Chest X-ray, PA view. Patient: 40 years old, sex M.
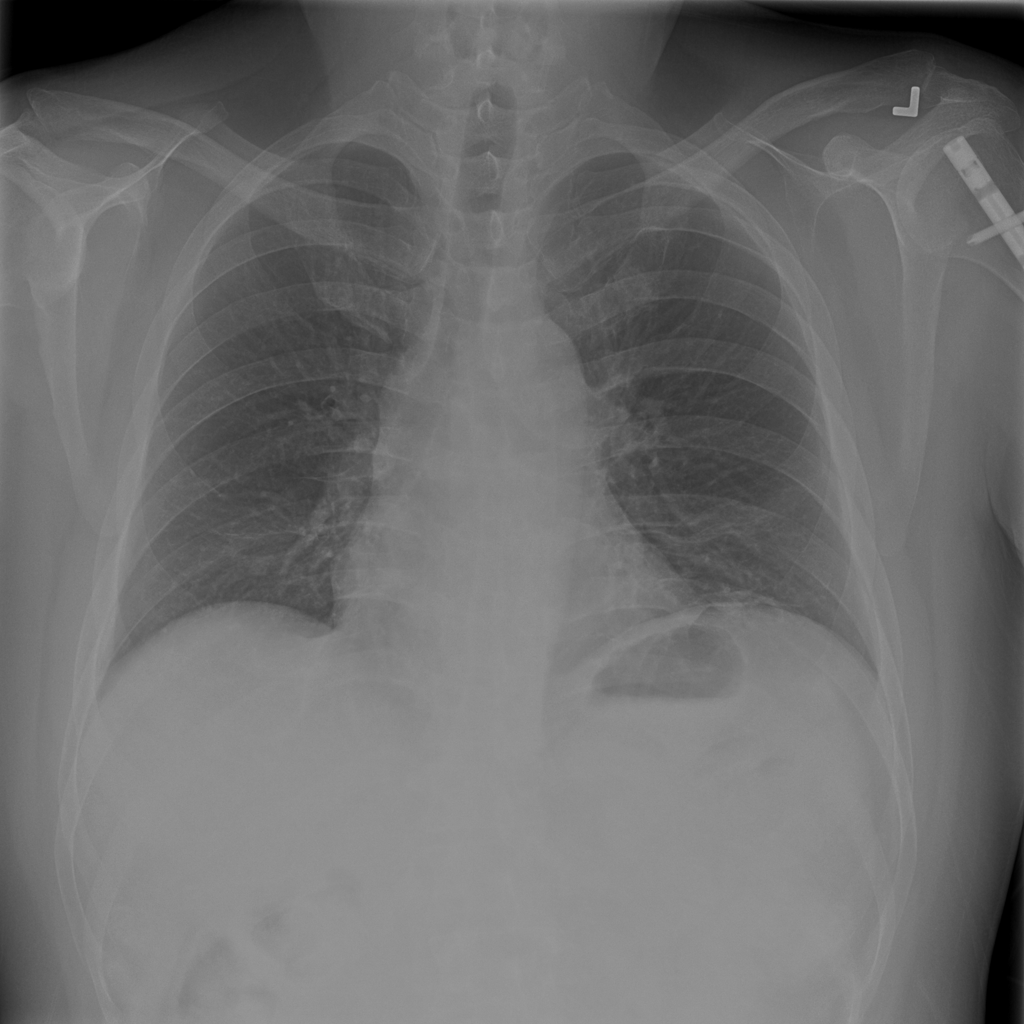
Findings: Atelectasis